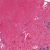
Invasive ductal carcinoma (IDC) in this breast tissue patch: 0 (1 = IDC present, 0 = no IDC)